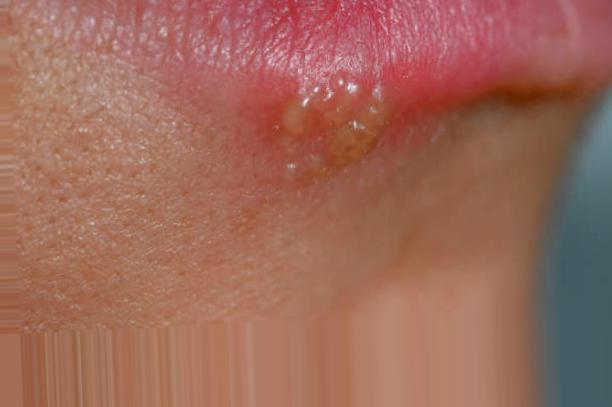
Condition: Mouth Ulcer